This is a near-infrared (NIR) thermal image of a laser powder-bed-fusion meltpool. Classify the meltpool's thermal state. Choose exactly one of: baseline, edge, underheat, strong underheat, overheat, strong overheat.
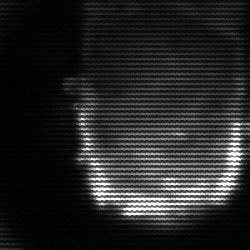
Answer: baseline